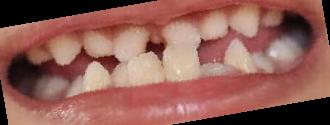
Condition: hypodontia